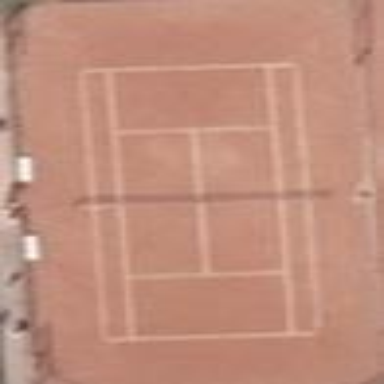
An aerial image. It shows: Tennis court on the leisure land pitch.